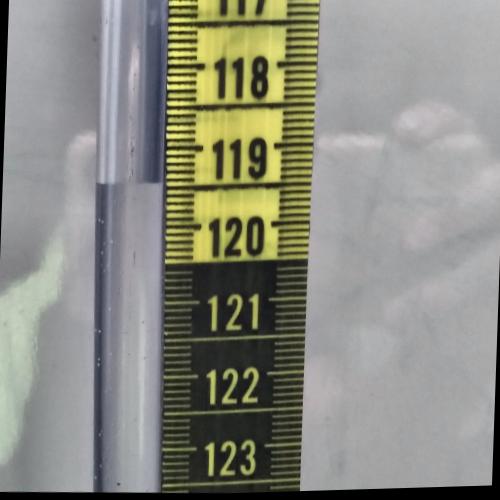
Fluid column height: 119.4 cm